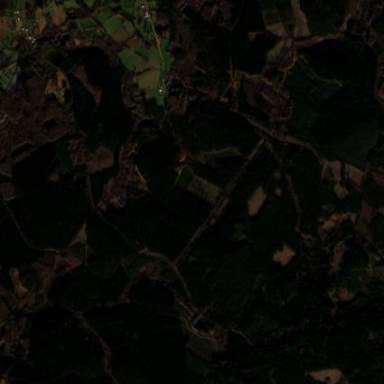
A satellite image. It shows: Forest area.